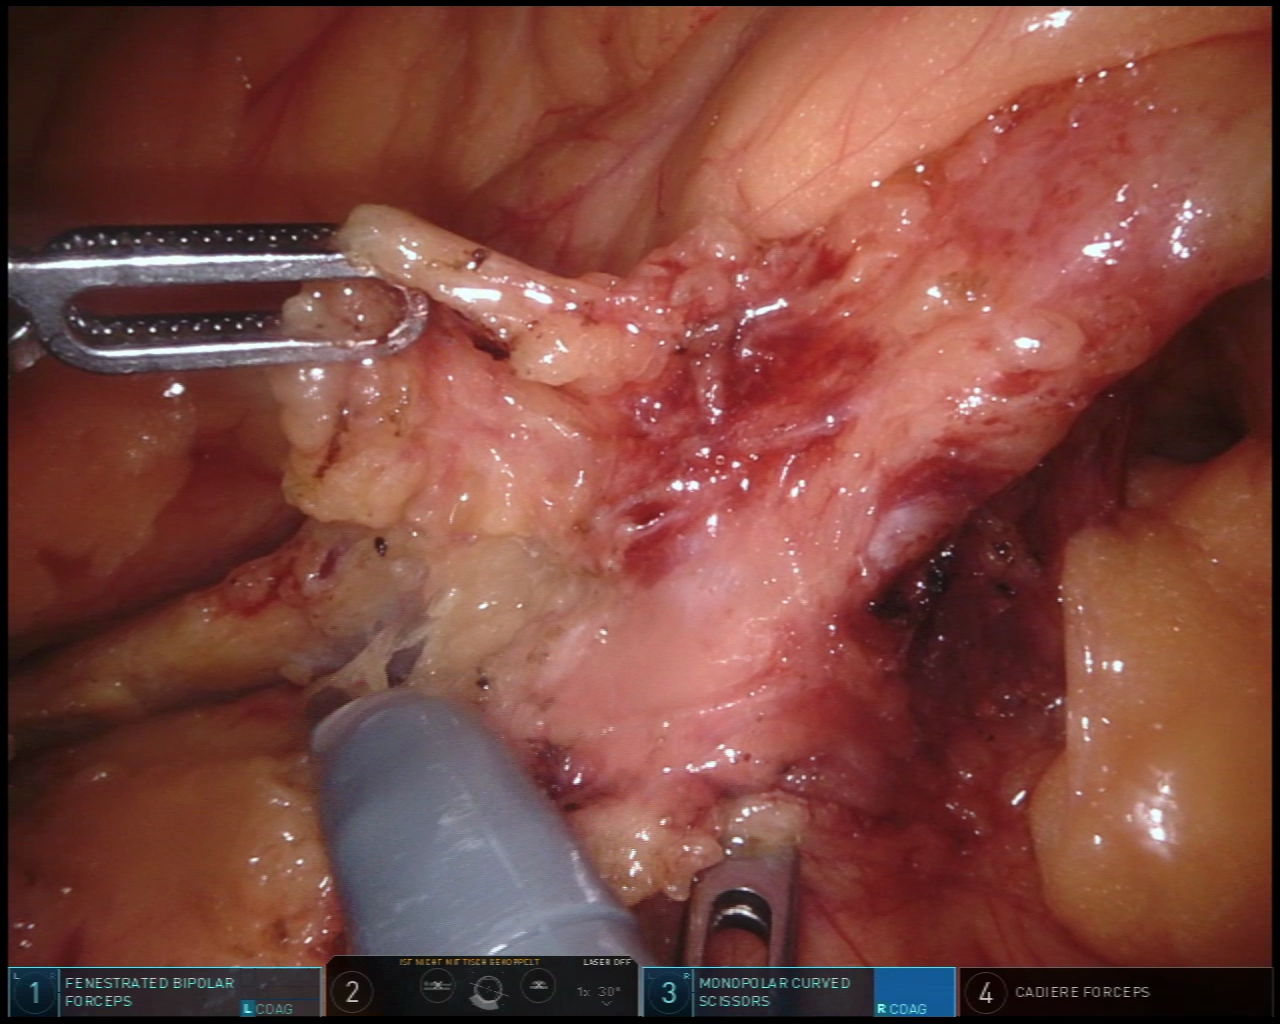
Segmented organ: inferior_mesenteric_artery
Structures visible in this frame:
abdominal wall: no
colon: no
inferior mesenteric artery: yes
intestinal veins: no
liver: no
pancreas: no
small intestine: no
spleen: no
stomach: no
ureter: no
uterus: no
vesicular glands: no